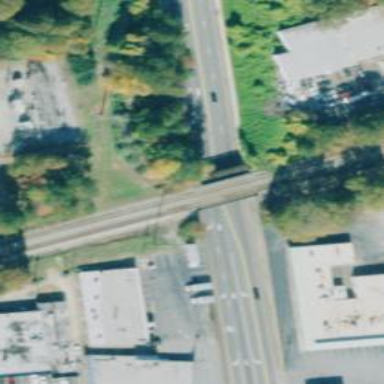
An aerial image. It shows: Railway bridge over siding rail service.